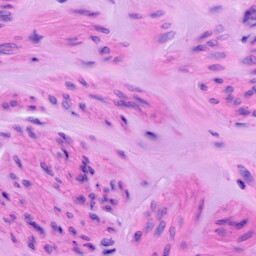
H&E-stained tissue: Ovarian